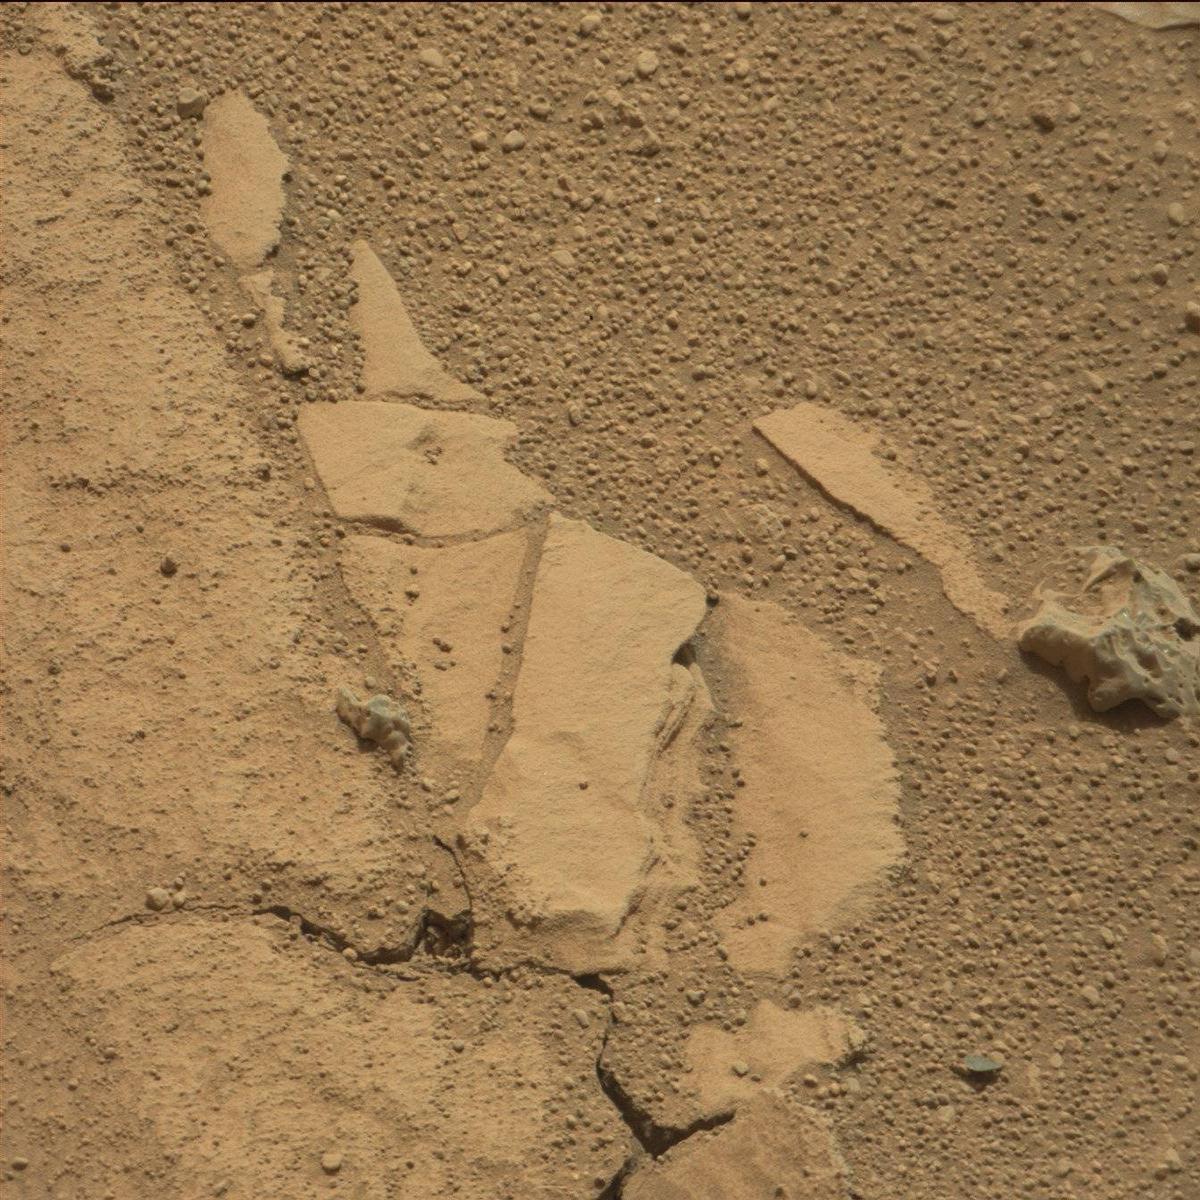
Terrain classes present: Bedrock, Rock, Sand / Soil